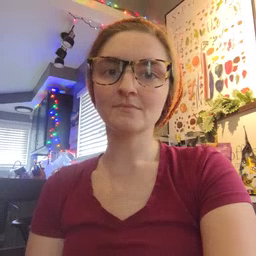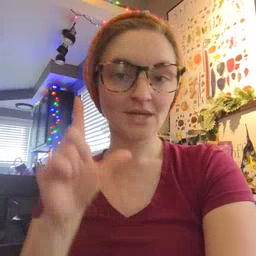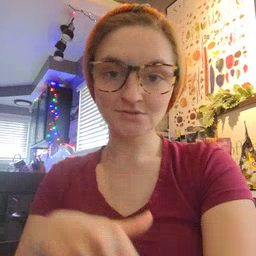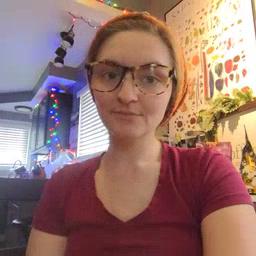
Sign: later